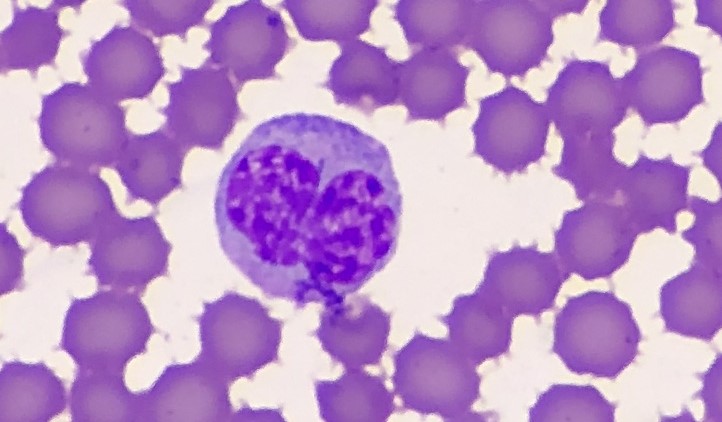
White blood cell type: Neutrophil